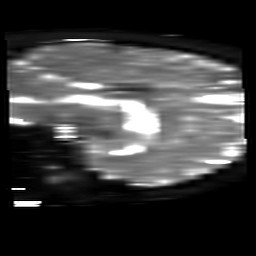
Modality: T2starmap
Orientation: sagittal
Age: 36
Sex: female
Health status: ill